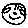
Label: smiley face